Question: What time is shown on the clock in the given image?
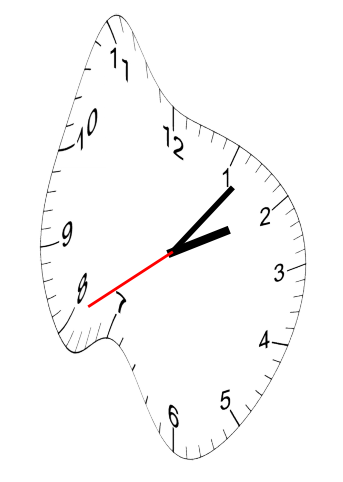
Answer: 02:06:40